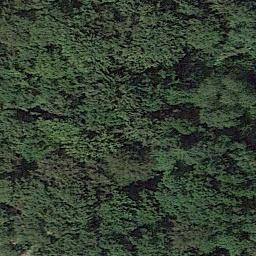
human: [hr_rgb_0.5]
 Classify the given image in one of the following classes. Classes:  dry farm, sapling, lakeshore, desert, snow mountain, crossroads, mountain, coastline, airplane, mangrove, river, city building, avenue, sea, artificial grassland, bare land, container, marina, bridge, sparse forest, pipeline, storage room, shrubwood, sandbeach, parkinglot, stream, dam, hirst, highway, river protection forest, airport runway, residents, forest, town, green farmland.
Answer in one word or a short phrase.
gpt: forest